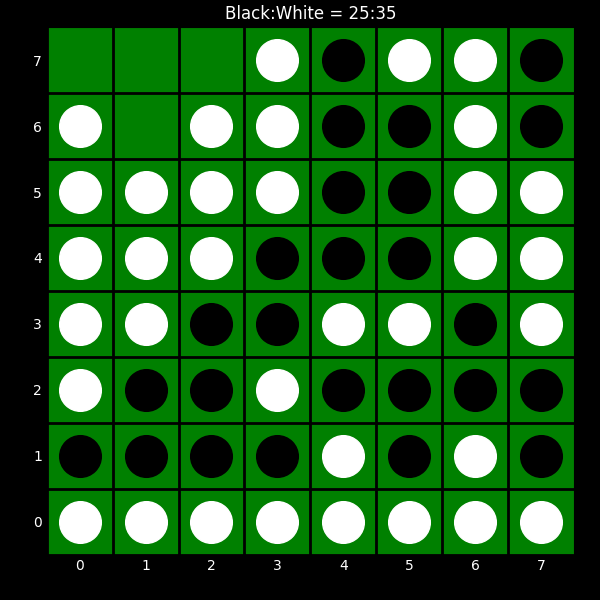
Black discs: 25
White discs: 35